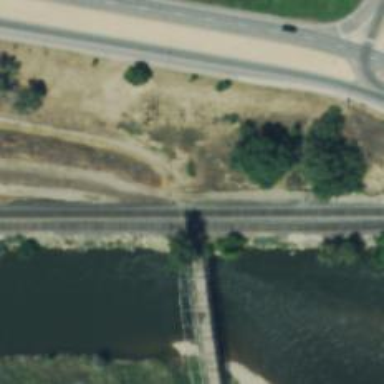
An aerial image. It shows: Service road on bridge.